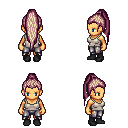
a pixel art fantasy rpg character, female body template, human, tanned skin, white pirate shirt, metal pants, white blonde extra-long topknot hairstyle, black shoes, four views (front, back, left, right), 2x2 character sprite sheet, small pixel art, hard edges, no anti-aliasing